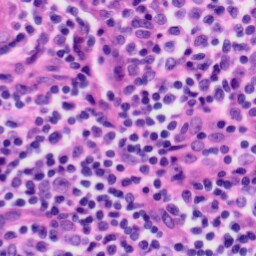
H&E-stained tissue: Tonsil